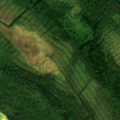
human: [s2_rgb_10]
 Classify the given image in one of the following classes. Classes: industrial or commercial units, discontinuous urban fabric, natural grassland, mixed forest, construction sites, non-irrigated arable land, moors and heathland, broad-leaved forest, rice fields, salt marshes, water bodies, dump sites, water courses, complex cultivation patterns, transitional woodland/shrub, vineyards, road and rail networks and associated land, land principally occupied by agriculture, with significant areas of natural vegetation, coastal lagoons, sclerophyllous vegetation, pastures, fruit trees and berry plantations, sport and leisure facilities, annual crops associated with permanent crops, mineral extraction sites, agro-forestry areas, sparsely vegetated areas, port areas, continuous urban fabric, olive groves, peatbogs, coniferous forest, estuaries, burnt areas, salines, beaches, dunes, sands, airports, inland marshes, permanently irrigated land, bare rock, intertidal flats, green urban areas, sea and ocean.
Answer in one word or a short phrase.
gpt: non-irrigated arable land, coniferous forest, mixed forest